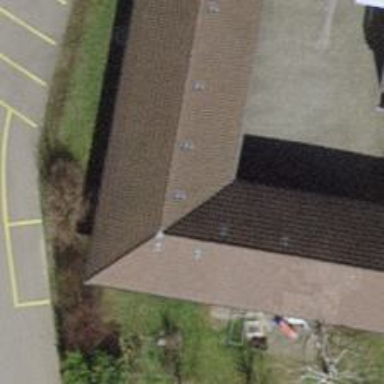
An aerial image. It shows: Group of garages.